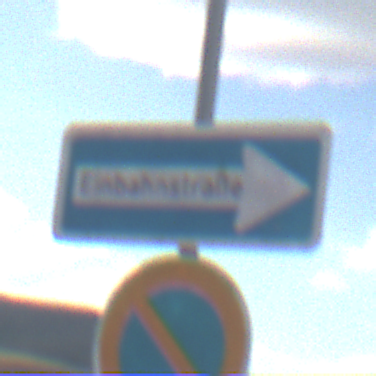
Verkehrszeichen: EinbahnstrasseRechtsweisend
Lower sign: EingeschraenktesHalteverbot
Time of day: Midday
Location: Outdoor (Nature)
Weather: PartlyCloudy
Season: NotSpecified
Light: Natural